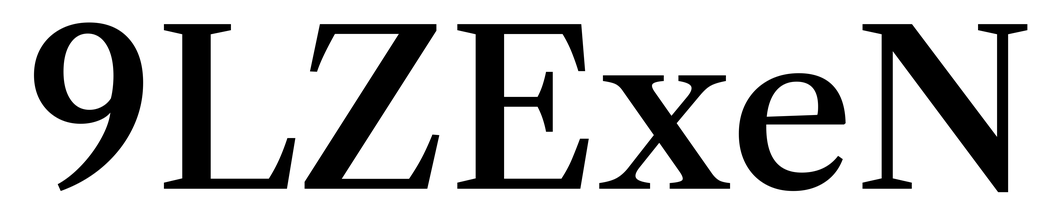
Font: LibreCaslonText_Medium